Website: bh-photo
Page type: address-validator
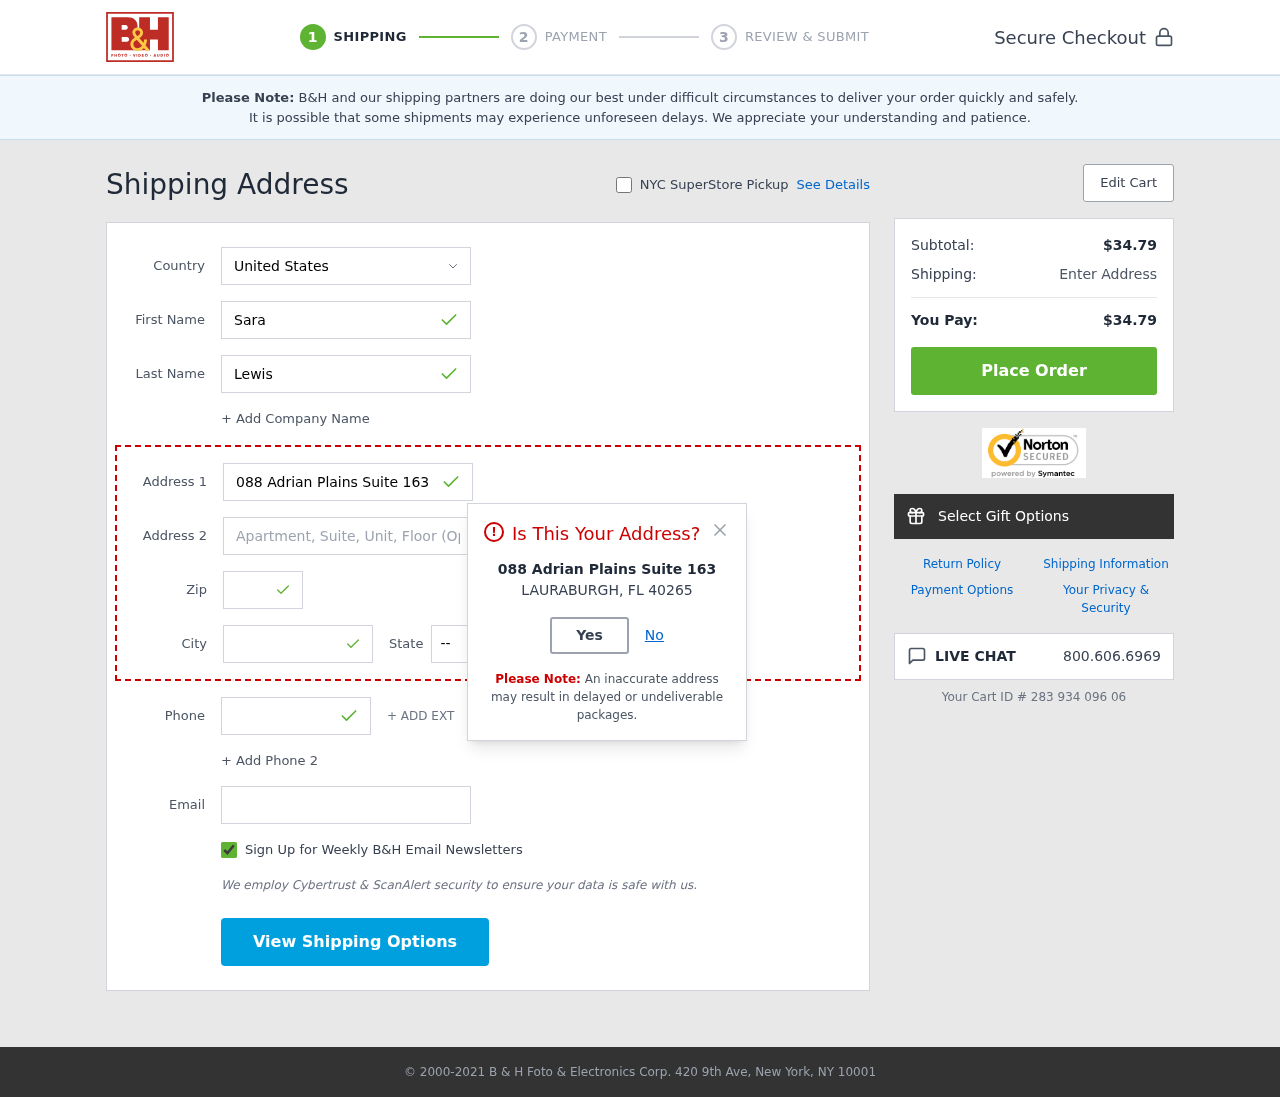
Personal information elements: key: PII_CITY
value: Lauraburgh
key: PII_COUNTRY
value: United States
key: PII_EMAIL
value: sara_lewis@hotmail.com
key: PII_FIRSTNAME
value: Sara
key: PII_LASTNAME
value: Lewis
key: PII_PHONE
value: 5615332647
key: PII_POSTCODE
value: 40265
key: PII_STATE_ABBR
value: FL
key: PII_STREET
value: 088 Adrian Plains Suite 163
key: PII_CITY_MODAL
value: LAURABURGH
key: PII_POSTCODE_FULL
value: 40265
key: PII_POSTCODE_NUMERIC
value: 40265
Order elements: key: ORDER_SUBTOTAL
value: $34.79
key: ORDER_TOTAL
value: $34.79
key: ORDER_ID
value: Your Cart ID # 283 934 096 06